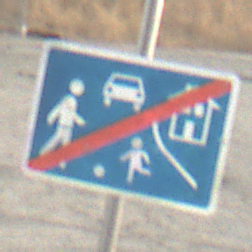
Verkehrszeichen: EndeVerkehrsberuhigterBereich
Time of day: SunriseSunset
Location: Outdoor (RoadRail)
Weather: PartlyCloudy
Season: NotSpecified
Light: Natural